Aerial crown-view tile of a tropical tree (Barro Colorado Island, Panama), acquired 20250616:
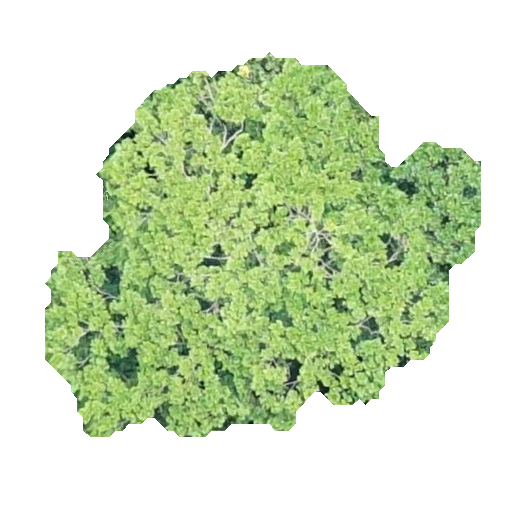
Species: Simarouba amara
GBIF accepted scientific name: Simarouba amara
Crown area: 170.079 m²